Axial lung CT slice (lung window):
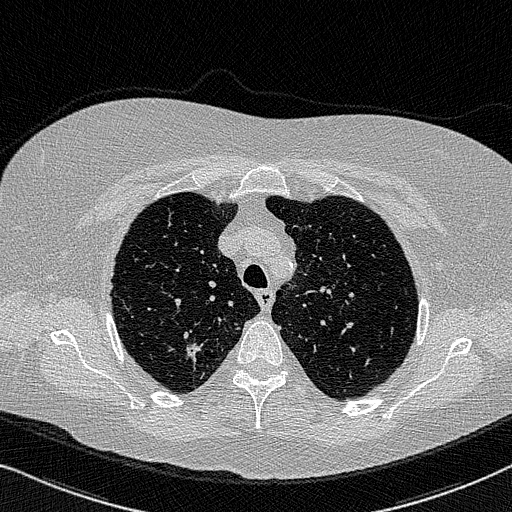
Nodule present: yes
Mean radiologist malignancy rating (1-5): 4.25